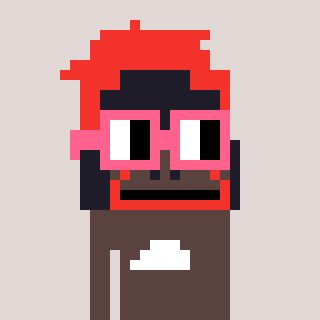
a pixel art character with square pink glasses, a orangutan-shaped head and a darkbrown-colored body on a warm background